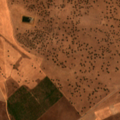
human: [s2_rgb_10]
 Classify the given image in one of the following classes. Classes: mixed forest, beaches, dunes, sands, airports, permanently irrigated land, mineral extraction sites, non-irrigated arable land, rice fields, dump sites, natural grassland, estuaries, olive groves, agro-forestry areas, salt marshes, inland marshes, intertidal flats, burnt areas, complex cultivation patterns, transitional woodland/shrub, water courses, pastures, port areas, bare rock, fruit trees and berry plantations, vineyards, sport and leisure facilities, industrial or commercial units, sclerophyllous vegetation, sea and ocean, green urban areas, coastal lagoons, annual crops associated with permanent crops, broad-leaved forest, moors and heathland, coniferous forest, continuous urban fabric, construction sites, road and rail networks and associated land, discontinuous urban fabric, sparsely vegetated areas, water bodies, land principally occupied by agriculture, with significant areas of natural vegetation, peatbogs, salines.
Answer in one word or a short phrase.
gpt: non-irrigated arable land, olive groves, agro-forestry areas